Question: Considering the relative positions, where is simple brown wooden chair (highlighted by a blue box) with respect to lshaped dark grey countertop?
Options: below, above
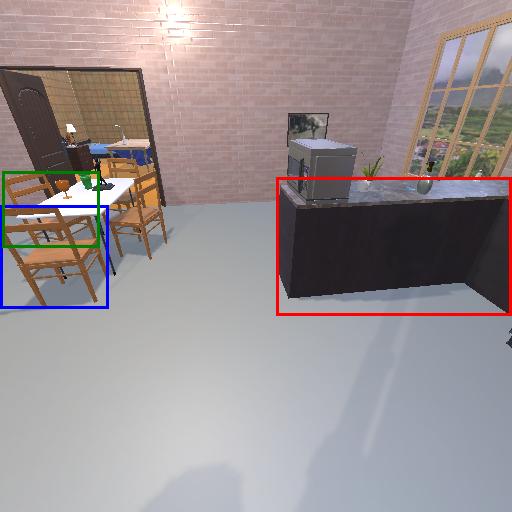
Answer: below